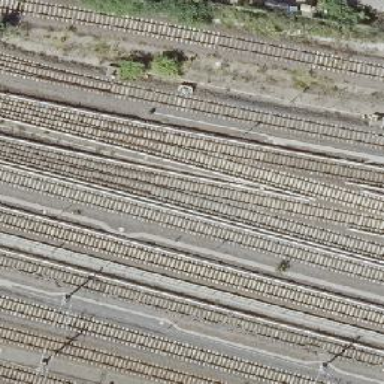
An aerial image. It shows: Railway milestone.